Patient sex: M
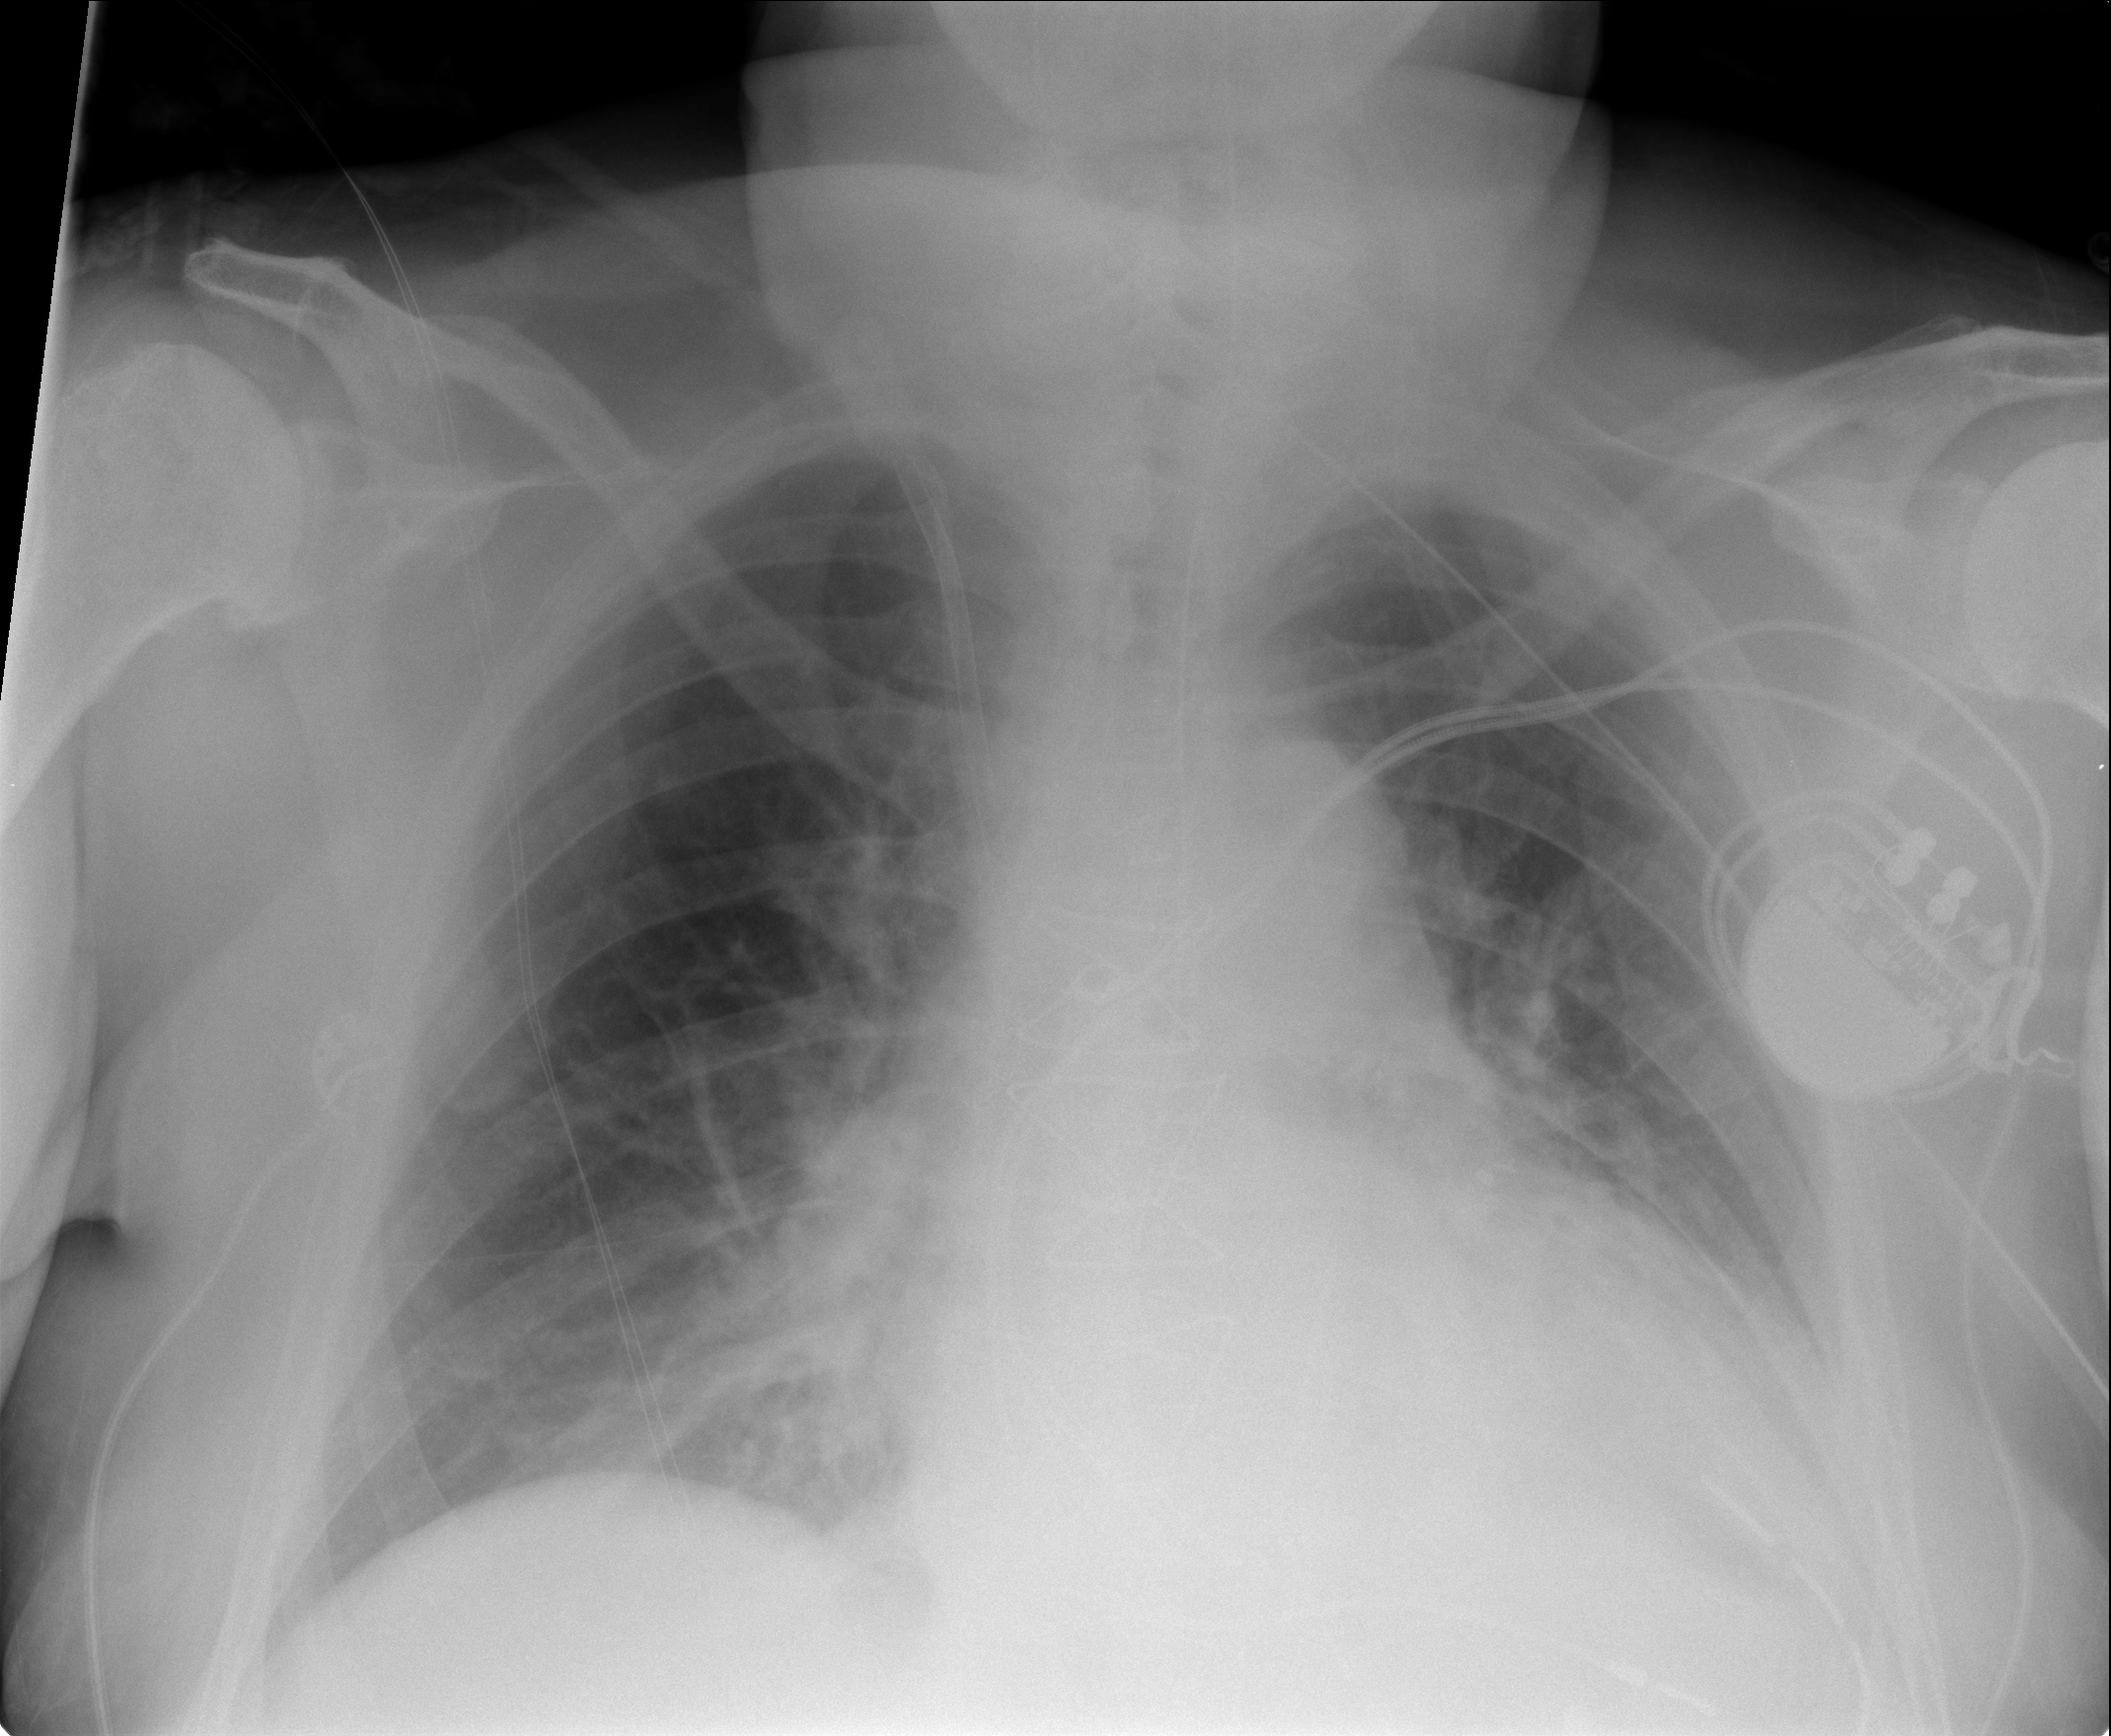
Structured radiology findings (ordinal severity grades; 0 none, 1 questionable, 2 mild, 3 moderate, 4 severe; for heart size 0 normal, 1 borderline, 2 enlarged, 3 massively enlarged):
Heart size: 2
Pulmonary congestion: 0
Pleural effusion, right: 0
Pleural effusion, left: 2
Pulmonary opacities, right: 3
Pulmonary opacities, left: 0
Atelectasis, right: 3
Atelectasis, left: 2